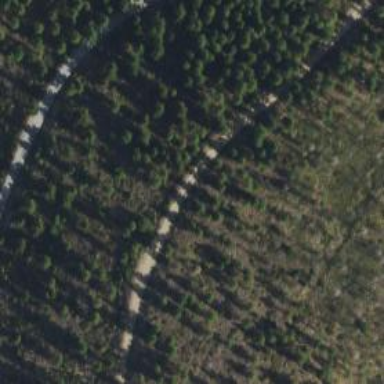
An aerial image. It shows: Track road used for backcountry snowshoeing.